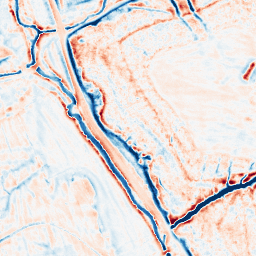
Category: edge_preserving
Decomposition family: bilateral
Decomposition parameters: d: 15
sigma_color: 75
sigma_space: 75
Upsampling method: bspline
Upsampling parameters: scale: 2
Upsampling scale: 2